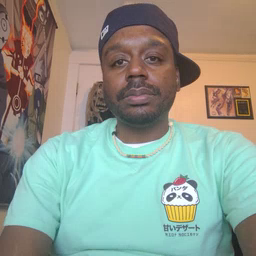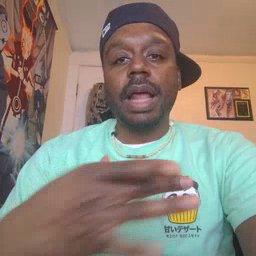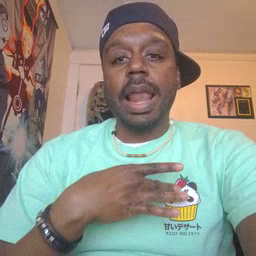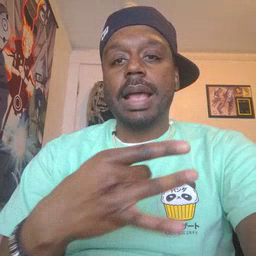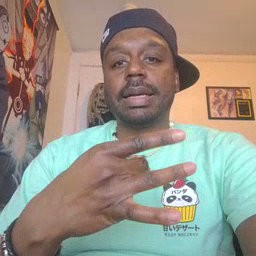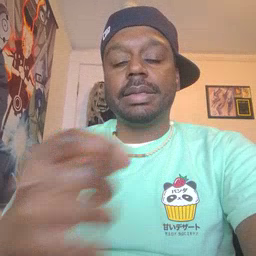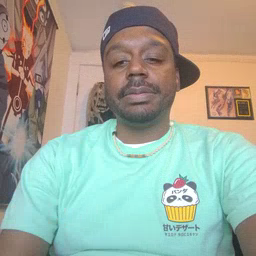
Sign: like